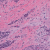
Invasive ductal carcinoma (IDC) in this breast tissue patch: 1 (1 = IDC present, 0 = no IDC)